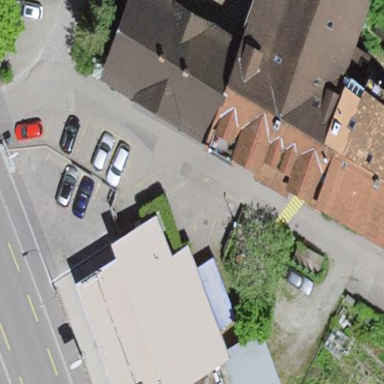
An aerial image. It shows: Building housing car repair shop.